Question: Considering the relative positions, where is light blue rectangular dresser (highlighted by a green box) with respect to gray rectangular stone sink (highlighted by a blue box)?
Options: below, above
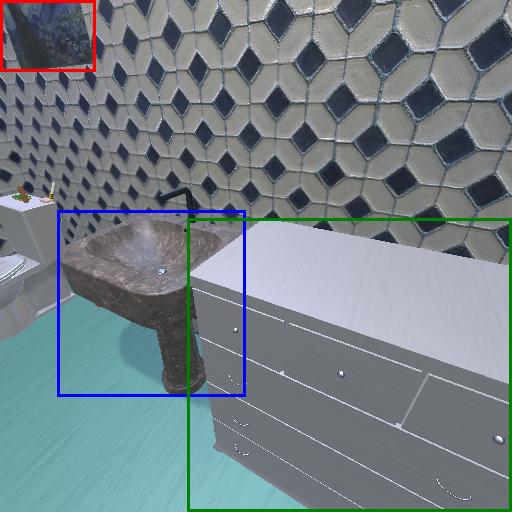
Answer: below